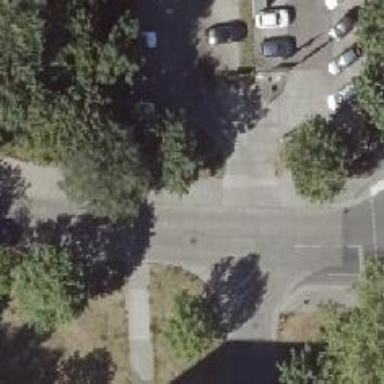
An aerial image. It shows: Residential road with concrete surface. There is separate sidewalk with lane markings.